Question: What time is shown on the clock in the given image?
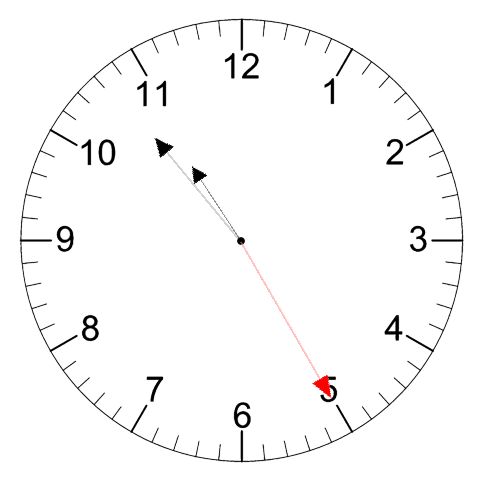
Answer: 10:53:25